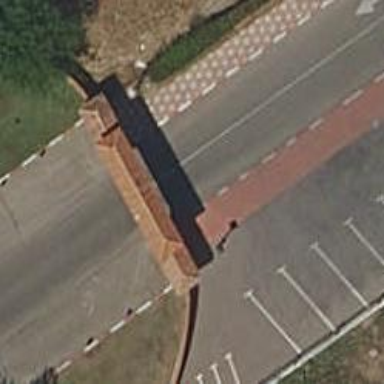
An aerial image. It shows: Gate.